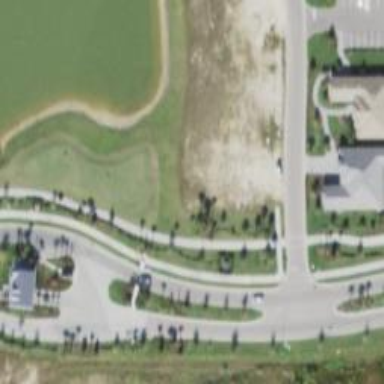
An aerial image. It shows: Path designated for golf carts.